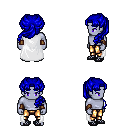
a pixel art fantasy rpg character, male body template, dark elf, purple skin, white cape, gold greaves, blue princess hairstyle, leather bracers, ghillies, four views (front, back, left, right), 2x2 character sprite sheet, small pixel art, hard edges, no anti-aliasing